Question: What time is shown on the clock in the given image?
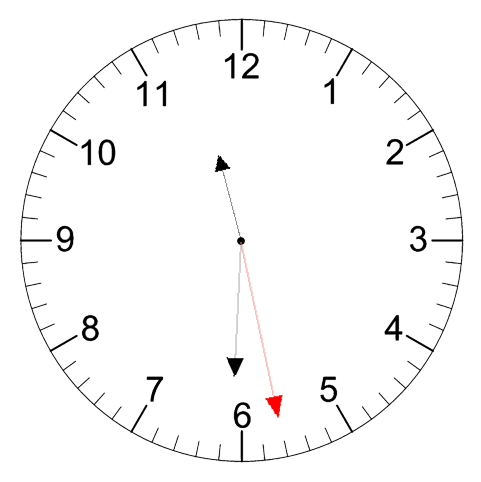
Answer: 11:30:28